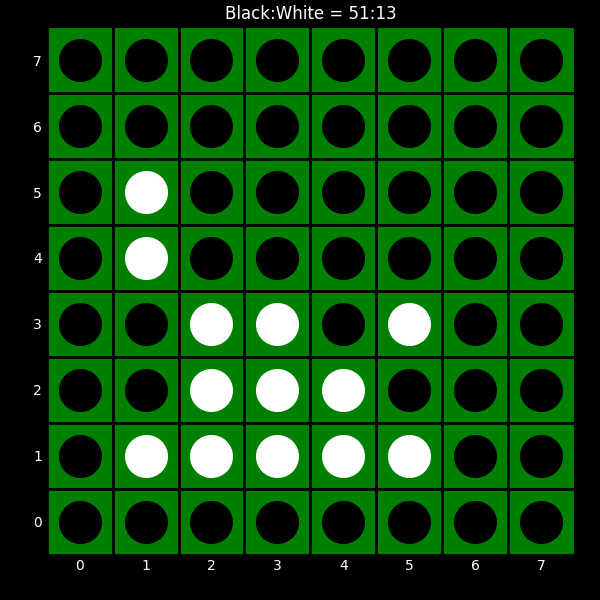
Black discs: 51
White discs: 13